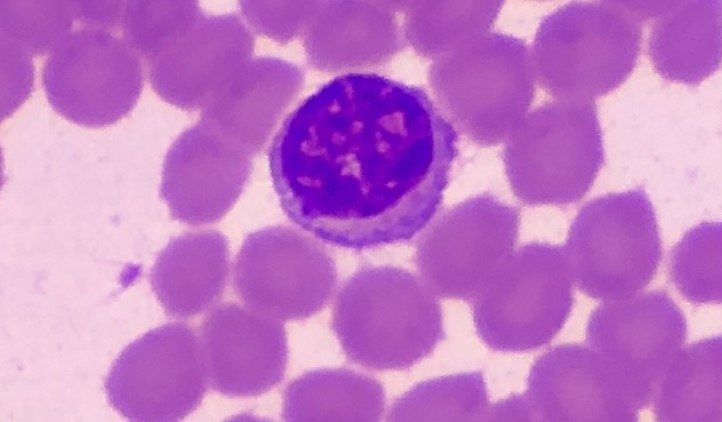
White blood cell type: Lymphocyte